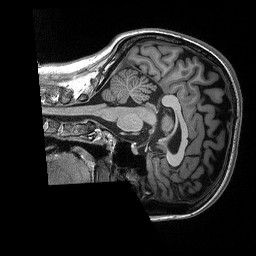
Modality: T1w
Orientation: sagittal
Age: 23
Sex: female
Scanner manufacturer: siemens
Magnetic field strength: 3 T
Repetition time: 2.3 s
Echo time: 0.00298 s